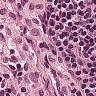
Metastatic tissue present: no